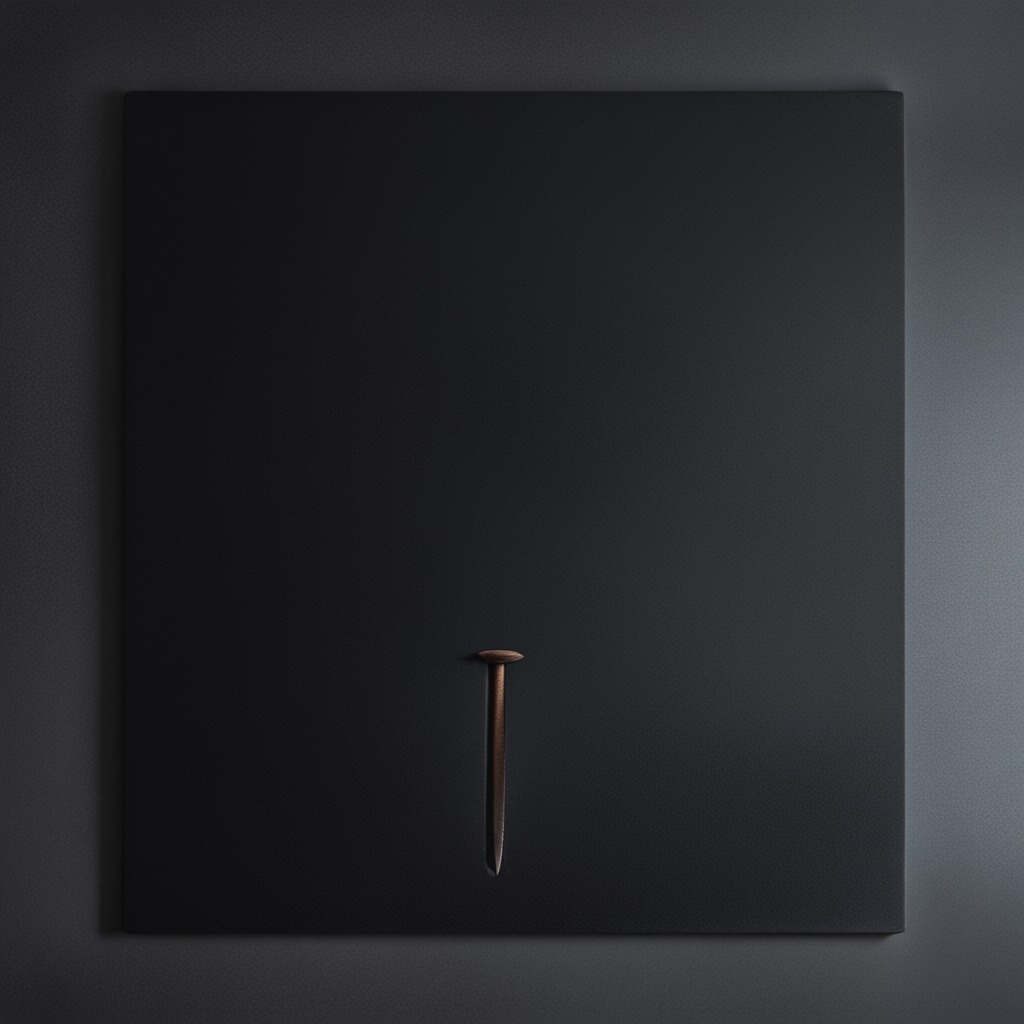
A black nail lies on a clean granite tabletop inside a workshop at night dim ambient light soft shadows worn but beneath the mat